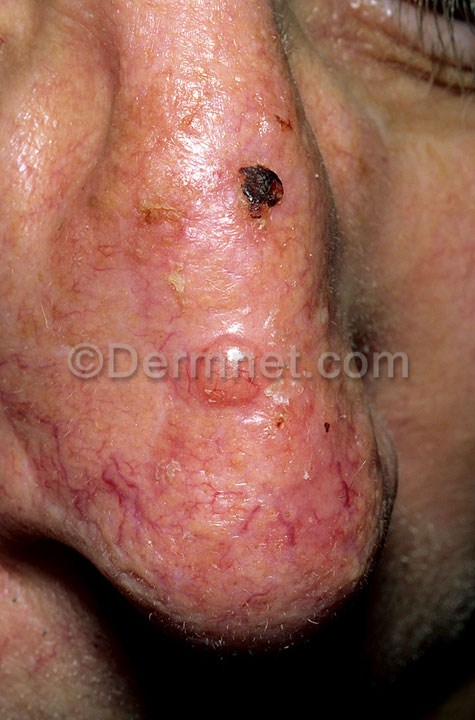
Disease: Actinic Keratosis Basal Cell Carcinoma and other Malignant Lesions